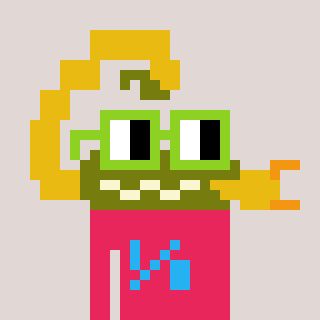
a pixel art character with square light green glasses, a scorpion-shaped head and a redpinkish-colored body on a warm background